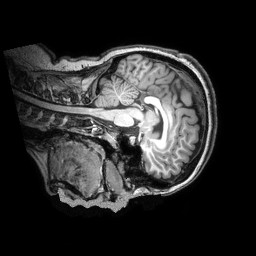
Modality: T1w
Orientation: sagittal
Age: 22
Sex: female
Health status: healthy
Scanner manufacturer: philips
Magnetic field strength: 3 T
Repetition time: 0.008316 s
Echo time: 0.003853 s